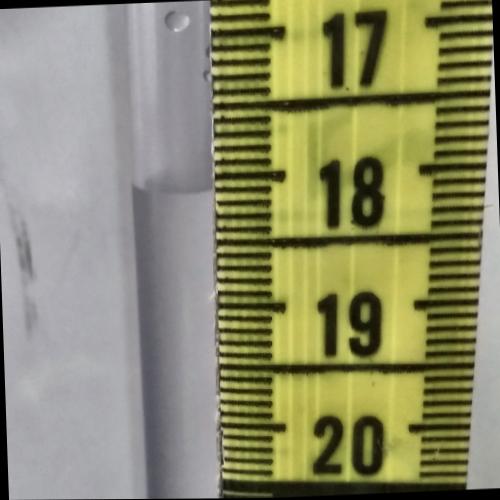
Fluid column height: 18.1 cm